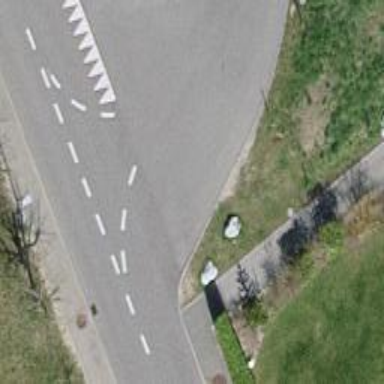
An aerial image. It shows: Block barrier.